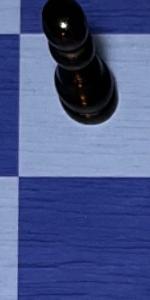
Label: Empty